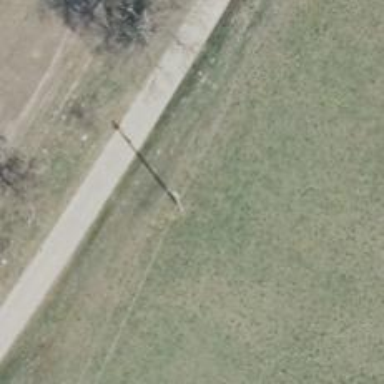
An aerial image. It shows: Power pole.